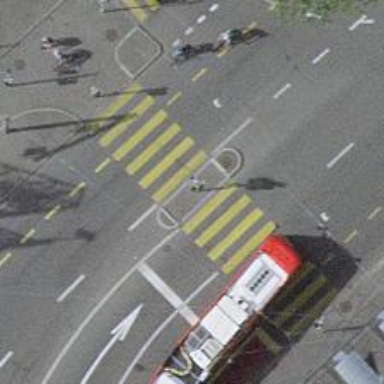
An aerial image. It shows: Crossing with traffic signals and pedestrian island.